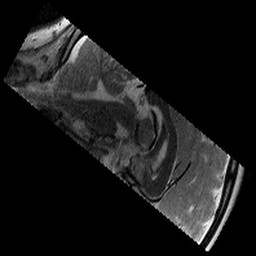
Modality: T2w
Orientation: sagittal
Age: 11
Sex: male
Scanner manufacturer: siemens
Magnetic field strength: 3 T
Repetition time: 9.23 s
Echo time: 0.067 s